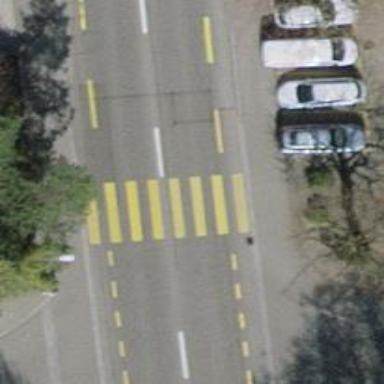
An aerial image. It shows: Footway with asphalt surface and zebra crossing marked on it.